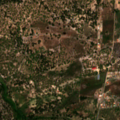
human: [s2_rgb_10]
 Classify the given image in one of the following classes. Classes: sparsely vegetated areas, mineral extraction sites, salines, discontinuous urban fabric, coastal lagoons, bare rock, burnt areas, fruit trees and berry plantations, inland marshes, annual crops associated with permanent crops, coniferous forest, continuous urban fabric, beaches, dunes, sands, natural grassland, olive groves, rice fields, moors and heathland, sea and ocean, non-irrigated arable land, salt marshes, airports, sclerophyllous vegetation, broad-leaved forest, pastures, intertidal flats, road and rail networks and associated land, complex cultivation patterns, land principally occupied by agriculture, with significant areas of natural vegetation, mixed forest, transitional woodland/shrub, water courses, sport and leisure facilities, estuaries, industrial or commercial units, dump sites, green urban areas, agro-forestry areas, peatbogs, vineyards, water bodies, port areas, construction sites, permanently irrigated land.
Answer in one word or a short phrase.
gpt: continuous urban fabric